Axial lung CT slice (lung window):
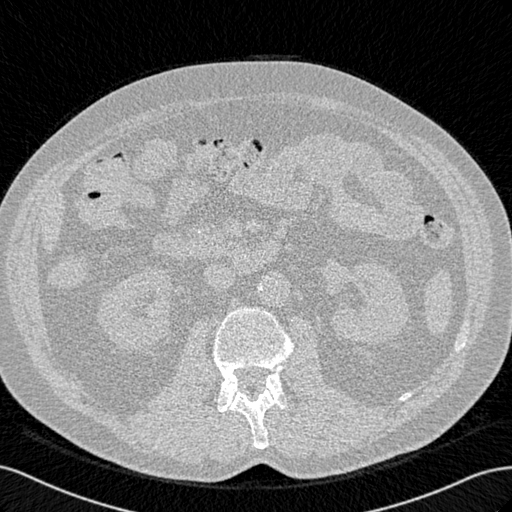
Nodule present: no